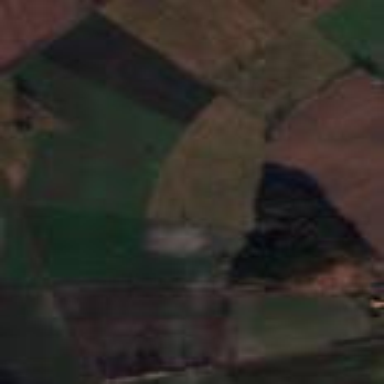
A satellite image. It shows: View of farmland.